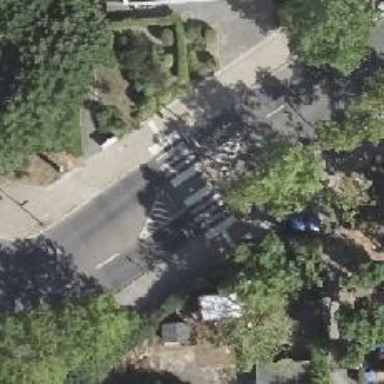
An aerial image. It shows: Uncontrolled zebra crossing with central island.